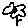
Label: flower